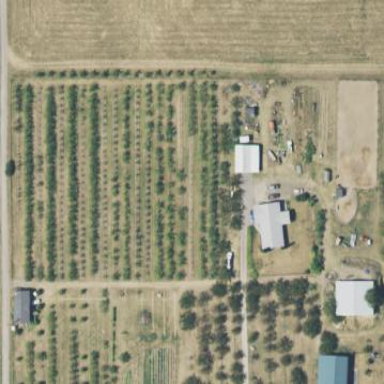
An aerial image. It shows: Orchard.